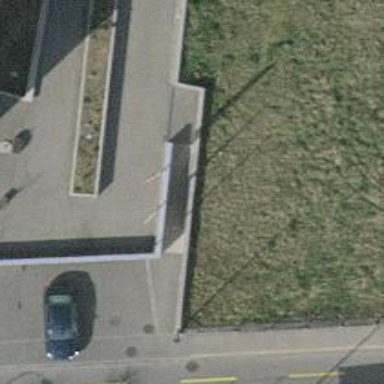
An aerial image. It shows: Concrete steps.